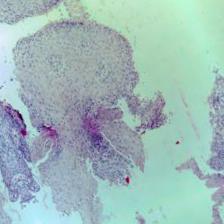
Diagnosis: Normal